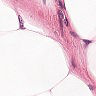
Metastatic tissue present: no